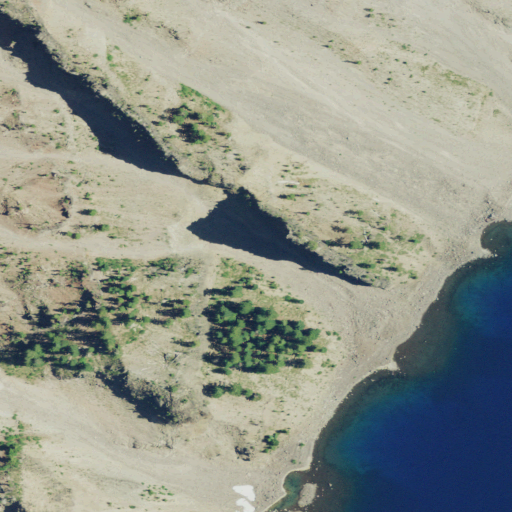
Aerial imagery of ridge(s) in Oregon named Devils Backbone containing shrub, open water, and evergreen forest